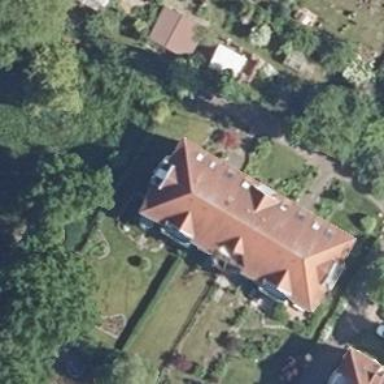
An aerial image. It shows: White residential building with hipped roof painted in red color.